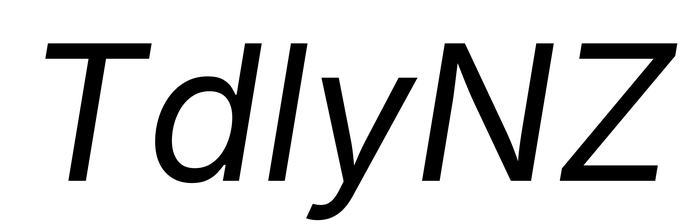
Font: Inter-Italic_Italic